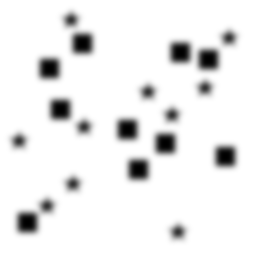
Squares: 10
Triangles: 0
Stars: 10
Total shapes: 20